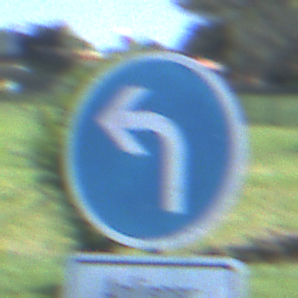
Verkehrszeichen: VorgeschriebeneFahrtrichtungLinks
Zusatzzeichen unten: PersonengruppenFrei2
Umgebung: Outdoor, Nature
Tageszeit: Midday
Wetter: Clear
Licht: Natural
Jahreszeit: Summer
Kontrast: HighContrast